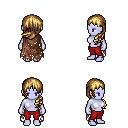
a pixel art fantasy rpg character, female body template, dark elf, purple skin, brown tattered cape, red pants, blonde left-swept hairstyle, four views (front, back, left, right), 2x2 character sprite sheet, small pixel art, hard edges, no anti-aliasing